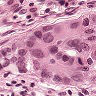
Metastatic tissue present: yes